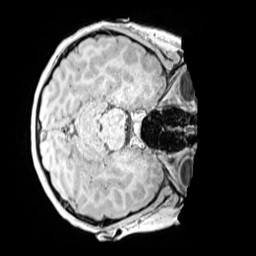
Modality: MP2RAGE
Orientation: axial
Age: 10
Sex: female
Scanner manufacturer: siemens
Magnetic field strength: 3 T
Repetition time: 4 s
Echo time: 0.00299 s